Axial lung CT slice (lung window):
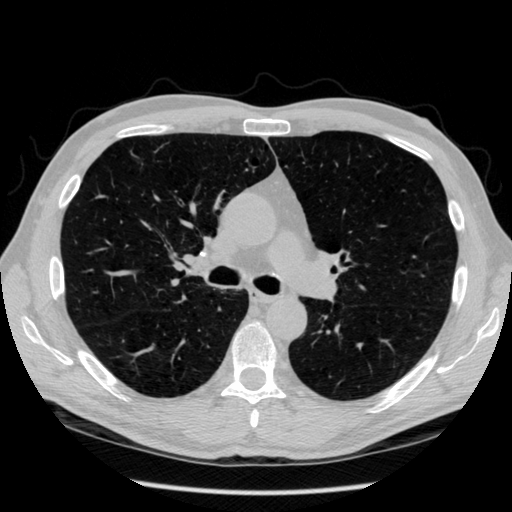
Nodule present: no